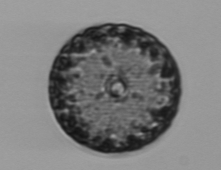
Label: Coscinodiscus